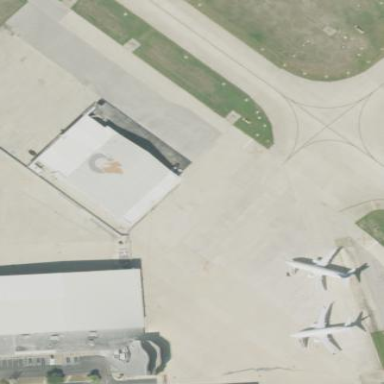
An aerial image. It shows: Apron at the airport.